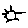
Label: sun